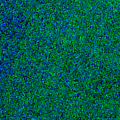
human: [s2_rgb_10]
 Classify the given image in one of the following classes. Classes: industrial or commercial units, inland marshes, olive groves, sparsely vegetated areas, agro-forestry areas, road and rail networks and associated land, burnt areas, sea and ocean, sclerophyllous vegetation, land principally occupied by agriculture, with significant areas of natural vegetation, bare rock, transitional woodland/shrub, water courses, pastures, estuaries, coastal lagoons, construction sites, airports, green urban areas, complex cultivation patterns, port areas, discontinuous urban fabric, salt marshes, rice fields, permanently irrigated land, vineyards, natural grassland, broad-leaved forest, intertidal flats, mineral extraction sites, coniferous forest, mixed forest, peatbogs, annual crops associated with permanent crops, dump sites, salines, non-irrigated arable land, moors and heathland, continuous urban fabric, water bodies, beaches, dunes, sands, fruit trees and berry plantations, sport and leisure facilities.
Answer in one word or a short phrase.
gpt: sea and ocean